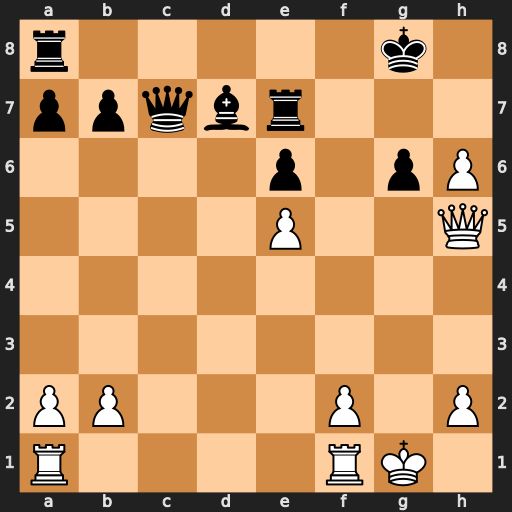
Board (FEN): r5k1/ppqbr3/4p1pP/4P2Q/8/8/PP3P1P/R4RK1
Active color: w
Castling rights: -
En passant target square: -
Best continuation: Qxg6+ Kh8 Qf6+ Kh7 Qxe7+